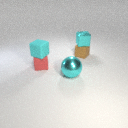
small red rubber cube to the left of large cyan metal sphere